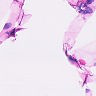
Metastatic tissue present: no